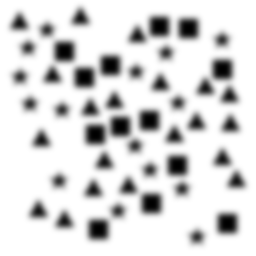
Squares: 13
Triangles: 20
Stars: 15
Total shapes: 48